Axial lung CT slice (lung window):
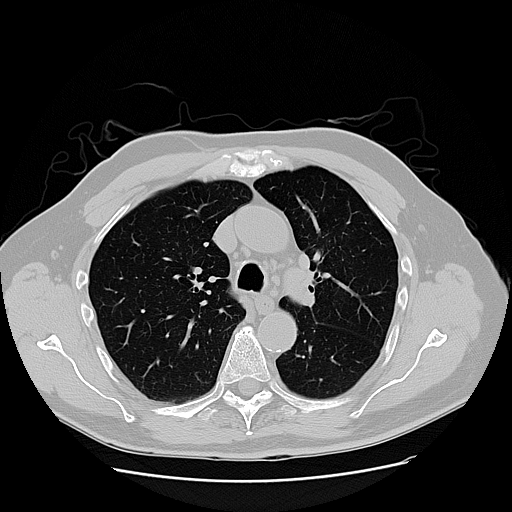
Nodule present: no